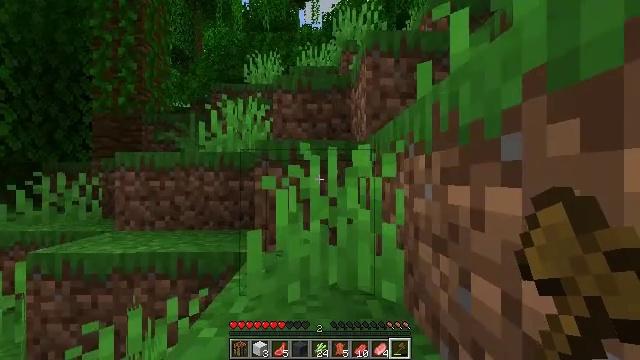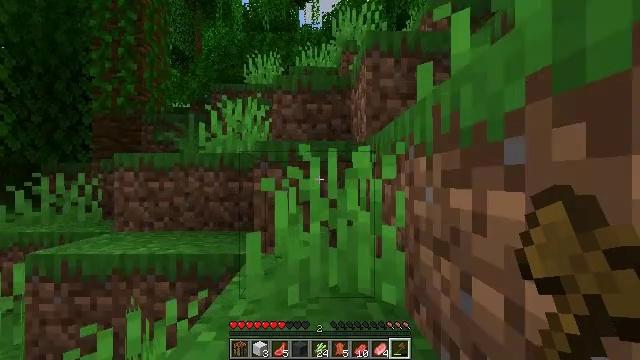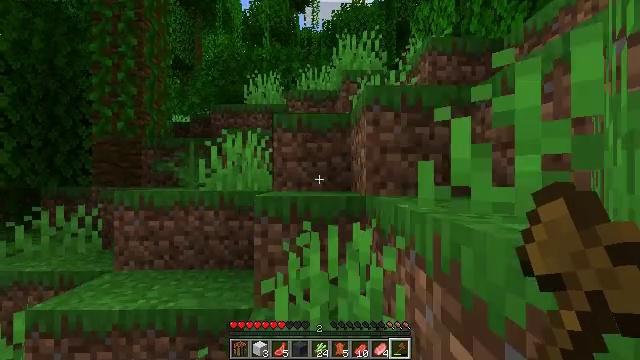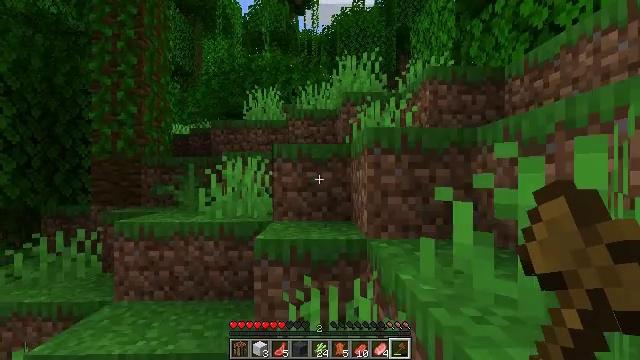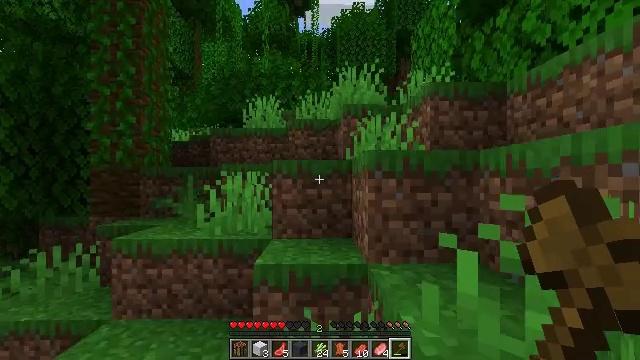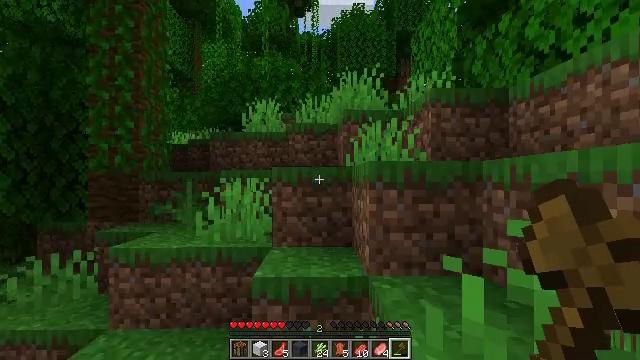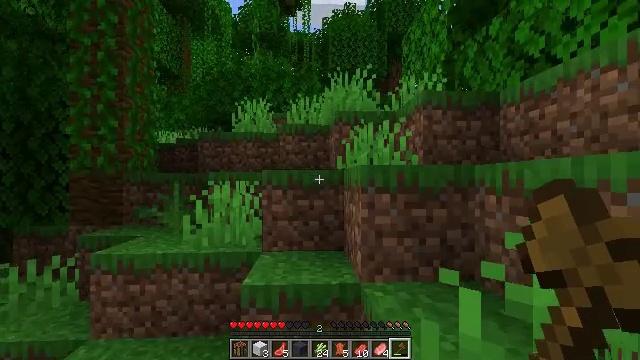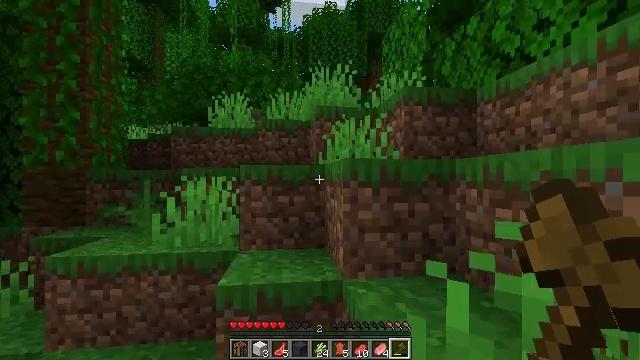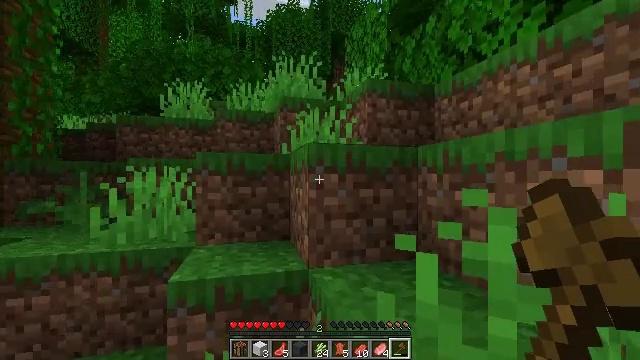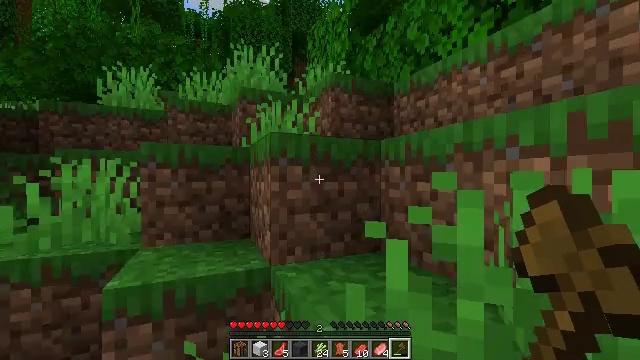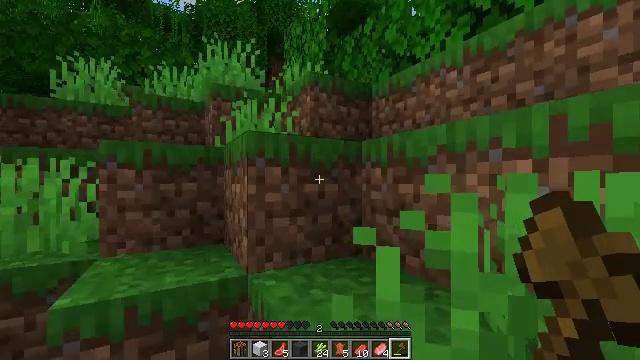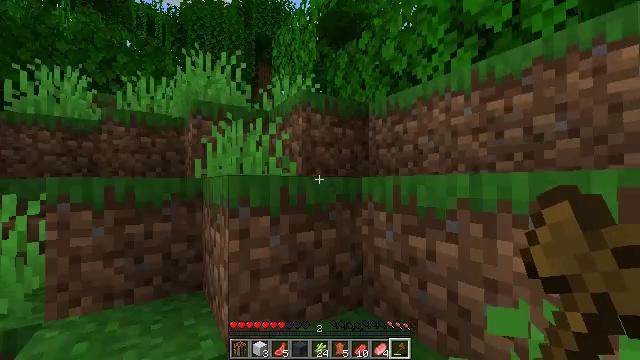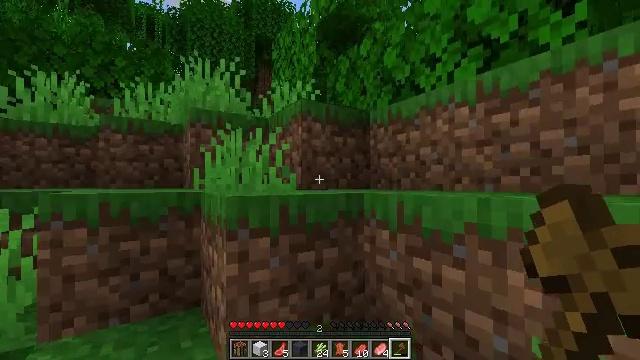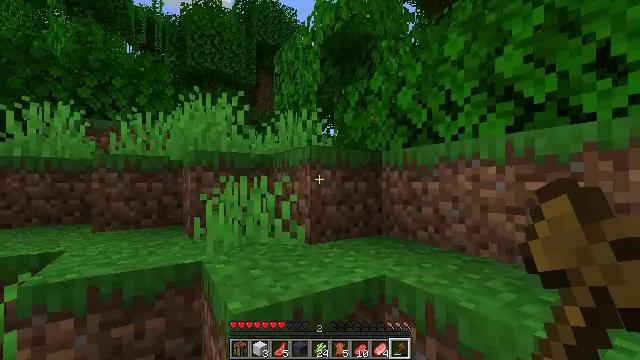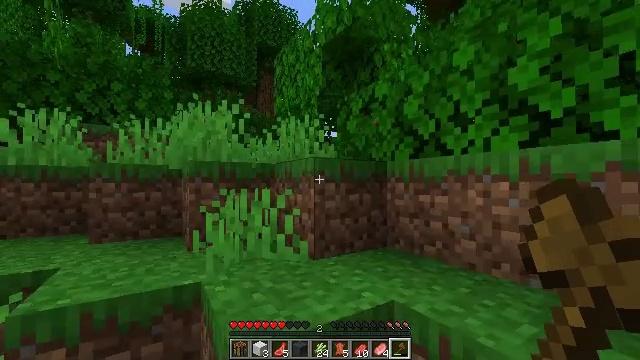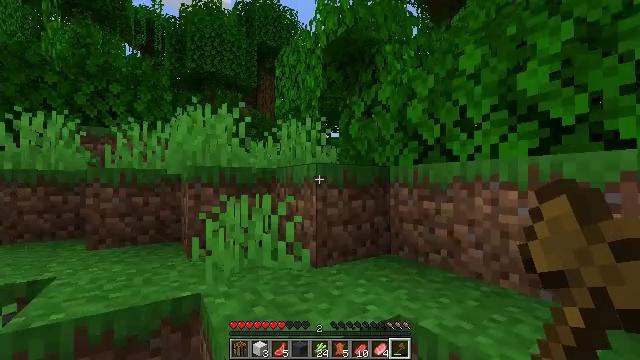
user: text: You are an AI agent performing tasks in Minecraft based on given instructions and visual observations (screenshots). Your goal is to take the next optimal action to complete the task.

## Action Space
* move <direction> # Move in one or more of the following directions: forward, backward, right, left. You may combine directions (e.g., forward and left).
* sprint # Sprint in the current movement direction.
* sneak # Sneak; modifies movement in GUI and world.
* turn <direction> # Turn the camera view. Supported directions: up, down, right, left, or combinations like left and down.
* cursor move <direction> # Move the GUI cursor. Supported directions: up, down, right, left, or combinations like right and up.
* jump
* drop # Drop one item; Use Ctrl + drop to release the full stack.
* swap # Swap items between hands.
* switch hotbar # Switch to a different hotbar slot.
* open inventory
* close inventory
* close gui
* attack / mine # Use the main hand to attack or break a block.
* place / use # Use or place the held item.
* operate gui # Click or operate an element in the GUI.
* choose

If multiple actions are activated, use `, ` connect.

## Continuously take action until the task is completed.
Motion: motion action
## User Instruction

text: Harvest bamboo from the farm.
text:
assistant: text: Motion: move forward, sprint, jump
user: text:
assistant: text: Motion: move forward, sprint, jump
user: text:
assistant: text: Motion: move forward, sprint, jump
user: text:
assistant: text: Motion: move forward, jump
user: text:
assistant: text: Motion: move forward, jump
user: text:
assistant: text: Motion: move forward, turn right, jump
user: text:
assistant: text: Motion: move forward, turn right, jump
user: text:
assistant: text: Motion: move forward, turn right, jump
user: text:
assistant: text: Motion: move forward, turn right, jump
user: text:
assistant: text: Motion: move forward, sprint, turn right, jump
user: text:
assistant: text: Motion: move forward, sprint, turn right, jump
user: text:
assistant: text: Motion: move forward, sprint, jump
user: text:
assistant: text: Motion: move forward, sprint, jump
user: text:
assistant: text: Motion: move forward, jump
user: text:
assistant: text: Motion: move forward, jump
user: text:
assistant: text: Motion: move forward, jump
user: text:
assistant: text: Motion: move forward, jump
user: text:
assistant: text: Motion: move forward, jump
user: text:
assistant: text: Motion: move forward, jump
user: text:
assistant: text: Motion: move forward, sprint, jump
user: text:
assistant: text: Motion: move forward, sprint, turn left, jump
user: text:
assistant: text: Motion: move forward, sprint, turn left, jump
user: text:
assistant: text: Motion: move forward, sprint, turn left, jump
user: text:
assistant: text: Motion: move forward, turn left, jump
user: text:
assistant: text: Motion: move forward, turn left, jump
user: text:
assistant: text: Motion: move forward, turn left, jump
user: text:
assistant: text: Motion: move forward, jump
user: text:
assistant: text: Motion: move forward, jump
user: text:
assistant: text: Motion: move forward, jump
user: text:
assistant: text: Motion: move forward, sprint, jump